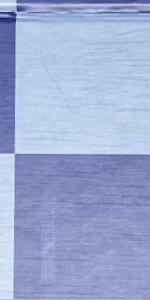
Label: Empty